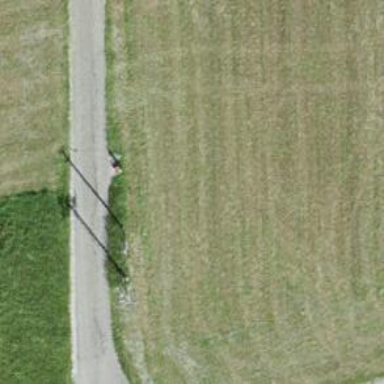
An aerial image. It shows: Power line in the image.